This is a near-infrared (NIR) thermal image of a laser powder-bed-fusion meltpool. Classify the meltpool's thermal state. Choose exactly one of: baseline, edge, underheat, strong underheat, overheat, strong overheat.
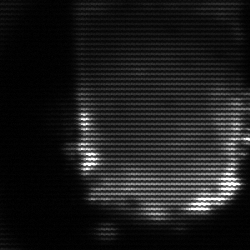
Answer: baseline